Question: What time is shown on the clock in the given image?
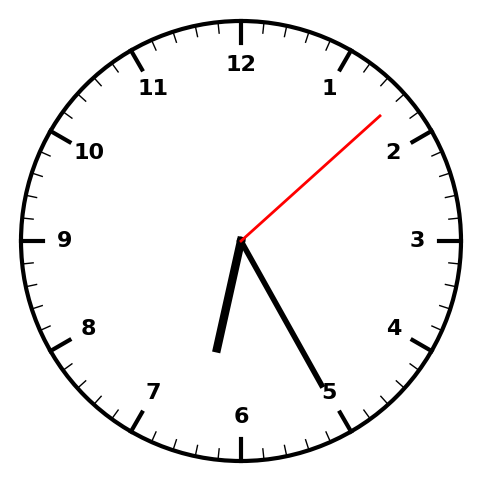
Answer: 06:25:08